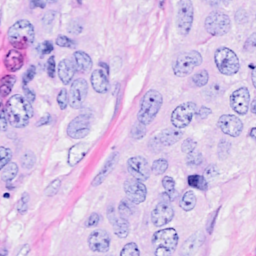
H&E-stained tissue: Breast